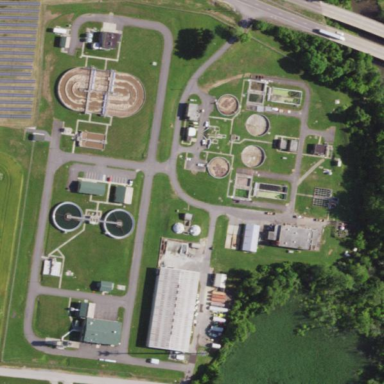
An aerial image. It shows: Wastewater plant.